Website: home-depot
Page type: account-dashboard
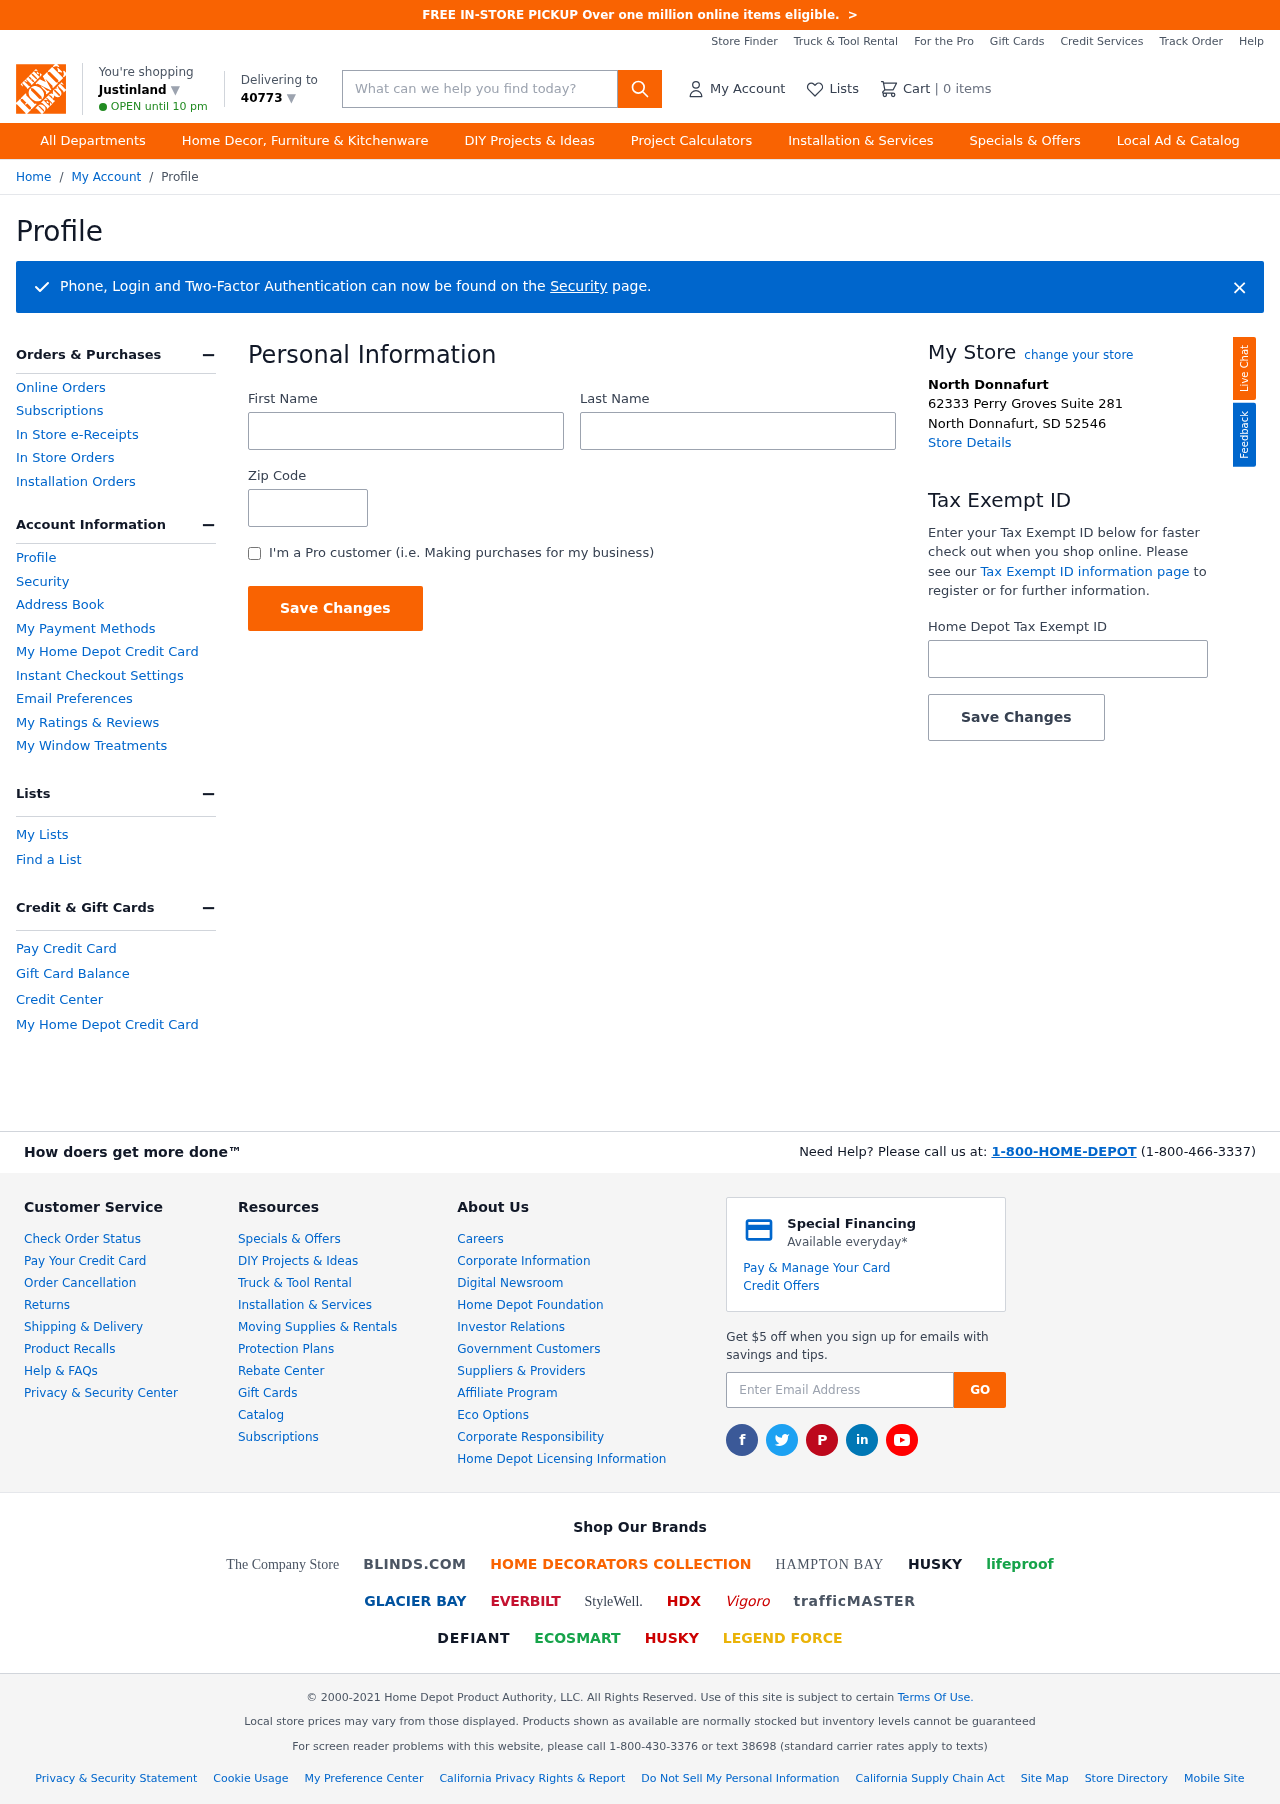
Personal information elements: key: PII_CITY
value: Justinland ▼
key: PII_FIRSTNAME
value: Daniel
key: PII_LASTNAME
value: Holmes
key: PII_LOCATION1_CITY
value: North Donnafurt
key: PII_LOCATION1_CITY_STATE_ZIP
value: North Donnafurt, SD 52546
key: PII_LOCATION1_STREET
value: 62333 Perry Groves Suite 281
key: PII_POSTCODE
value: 40773 ▼
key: PII_POSTCODE
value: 40773
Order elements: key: ORDER_NUM_ITEMS
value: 0
Search elements: key: HEADER_SEARCH
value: What can we help you find today?